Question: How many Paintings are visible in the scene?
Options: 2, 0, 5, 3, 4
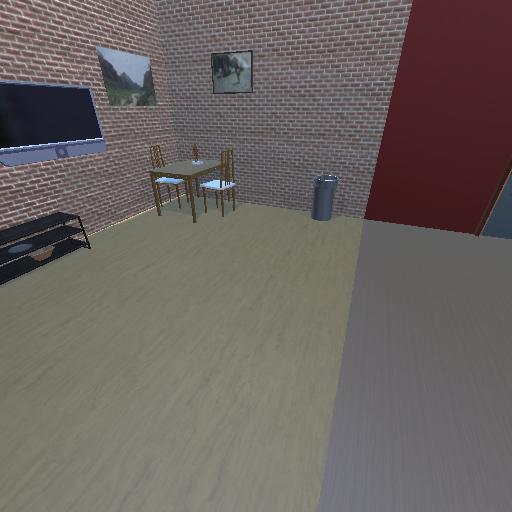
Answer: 2